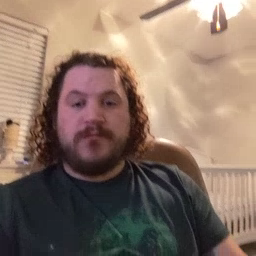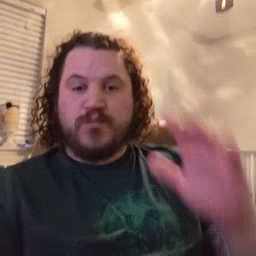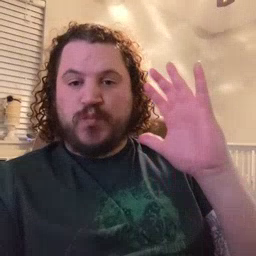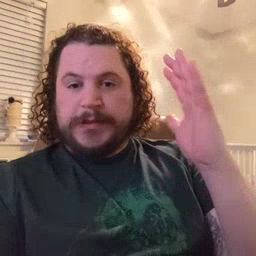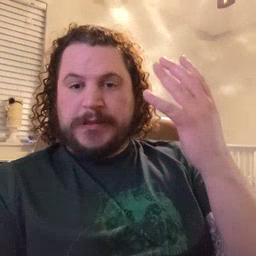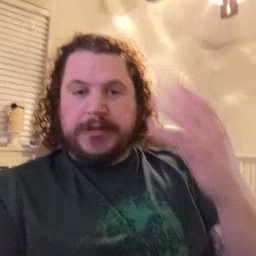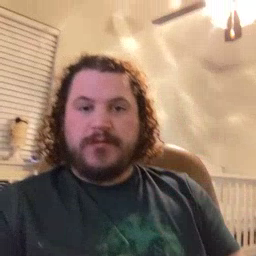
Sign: tree